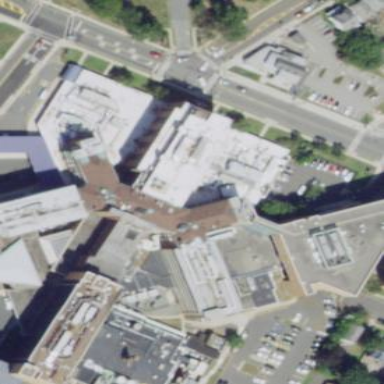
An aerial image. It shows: Hospital building.